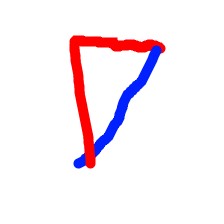
Shape: triangle